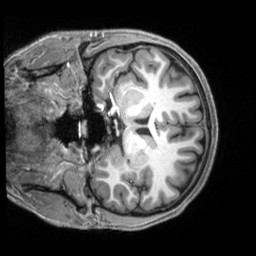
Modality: T1w
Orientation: coronal
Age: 26
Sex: male
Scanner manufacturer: siemens
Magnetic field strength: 3 T
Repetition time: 2.3 s
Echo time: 0.00229 s